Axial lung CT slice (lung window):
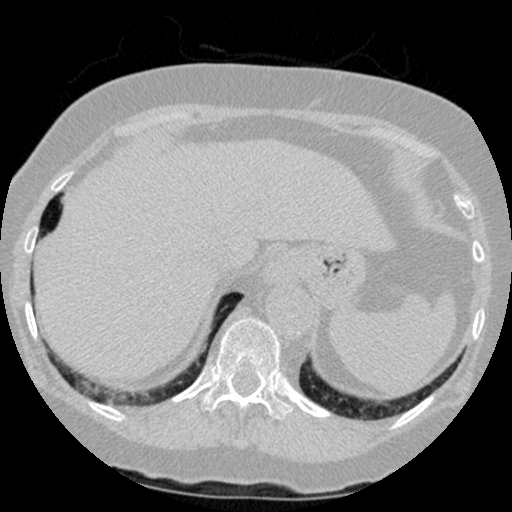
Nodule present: no